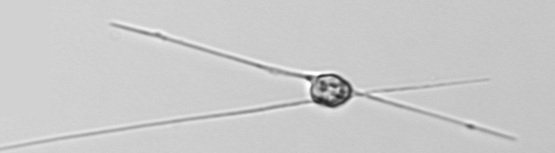
Label: Chaetoceros_danicus